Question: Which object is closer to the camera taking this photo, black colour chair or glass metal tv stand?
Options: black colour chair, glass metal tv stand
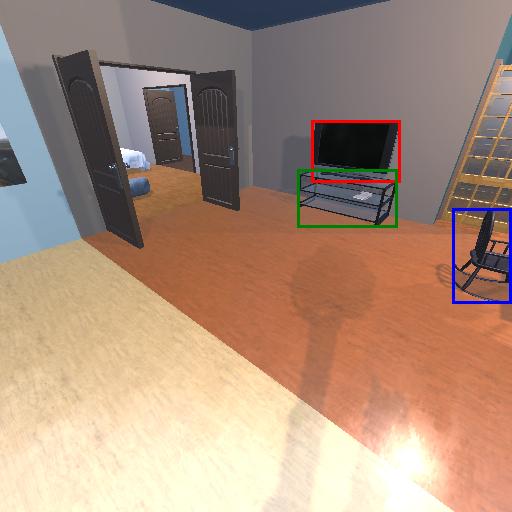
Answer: black colour chair